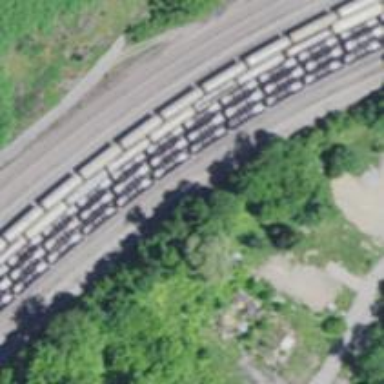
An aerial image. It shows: Railway yard in service.